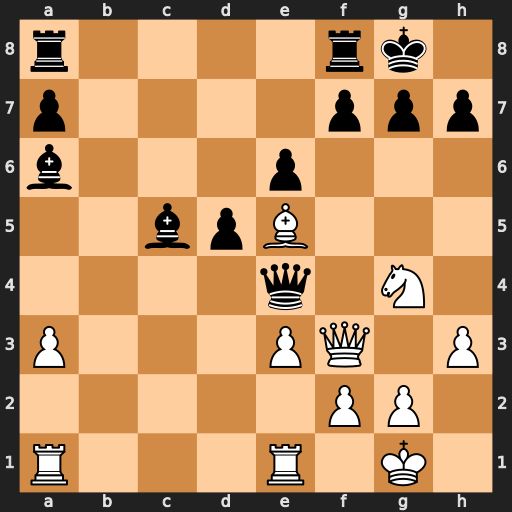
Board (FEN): r4rk1/p4ppp/b3p3/2bpB3/4q1N1/P3PQ1P/5PP1/R3R1K1
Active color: w
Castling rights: -
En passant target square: -
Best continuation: Nf6+ gxf6 Qxf6 Qxe5 Qxe5